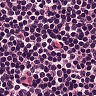
Metastatic tissue present: no